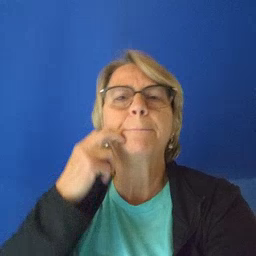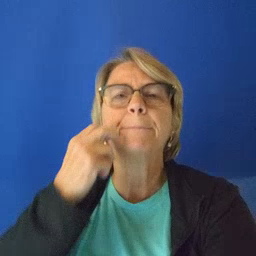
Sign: gum